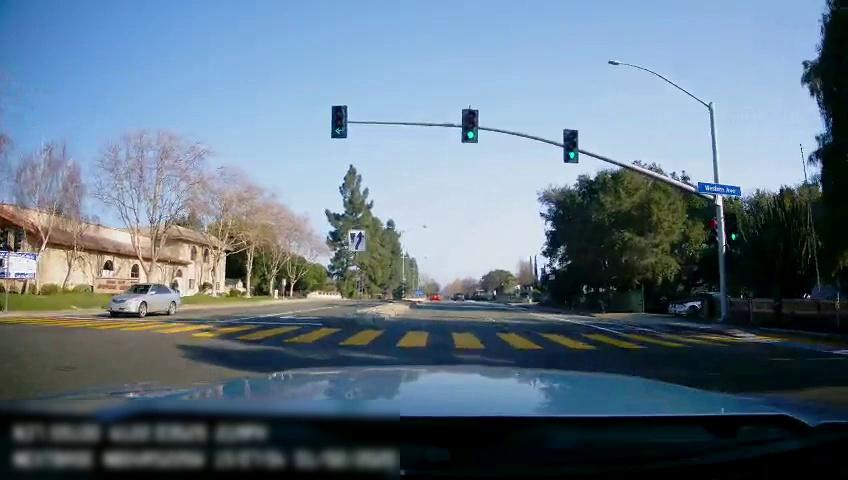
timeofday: Day
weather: Sunny
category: Drivable Space
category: Vehicles | Car
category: Vehicles | SUV
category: Vehicles | Car
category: Lanes | Alternate Lane
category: Lanes | Alternate Lane
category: Lanes | Opposite Lane
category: Traffic | Signs
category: Traffic | Signs
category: Traffic | Lights
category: Traffic | Lights
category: Traffic | Lights
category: Traffic | Lights